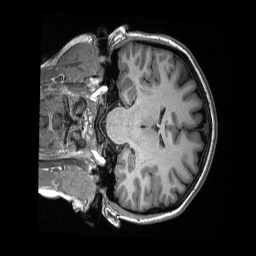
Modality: T1w
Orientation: coronal
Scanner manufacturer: siemens
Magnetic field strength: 3 T
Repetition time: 2.3 s
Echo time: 0.00308 s